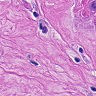
Metastatic tissue present: yes